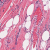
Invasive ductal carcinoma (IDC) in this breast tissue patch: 1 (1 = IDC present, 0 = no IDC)